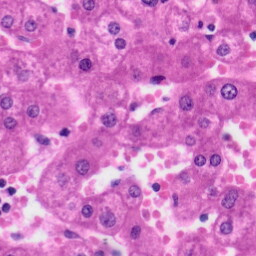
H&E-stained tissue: Liver